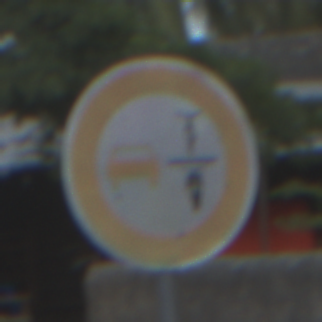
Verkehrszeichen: VerbotUeberholenEinspurigeFahrzeuge
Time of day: MorningAfternoon
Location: Outdoor (Suburban)
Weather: PartlyCloudy
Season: NotSpecified
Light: Natural